Field crop: maize
Growth stage: 1
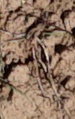
Species: lolium